Question: ## Update & Summary
I feel obligated to make this question clearer, now that there is a bounty attached.
('calc()''width: calc(25% - 5px)')
I'm working on a CSS framework for a few projects that share design requirements; namely a fluid 12 column layout. Using floated '.column' elements with percentage widths of '(100% / 12) x col_size', this is reasonably easy. However, the issue comes with the addition of fixed margins () between columns.
My initial attempt used the fluid columns as described, with a '.panel' child nested in each. HTML/CSS snippet follows ():
'''
.column{
float: left;
display: inline-block;
}
.width-01{ width: 8.3333%; }
.width-02{ width: 16.6666%; }
.width-03{ width: 25%; }
/* etc */
.panel{
width: 100%;
padding: 5px;
box-sizing: border-box; /* so padding doesn't increase width */
}
'''
'''
<div class="column width-02">
<div class="panel">Width-02</div>
</div>
<div class="column width-03">
<div class="panel">Width-03</div>
</div>
<div class="column width-02">
<div class="panel">Width-02</div>
</div>
<div class="column width-05">
<div class="panel">Width-05</div>
</div>
'''
This snippet would produce a layout similar to that of the image below, however all '.panel' elements have '5px' padding on all sides. . Another approach would be to eliminate the '.panel' class altogether, and just go with columns:
'''
.column{
float: left;
display: inline-block;
padding-left: 10px;
box-sizing: border-box;
}
.column:first-child{ padding-left: 0px; }
.width-01{ width: 8.3333%; }
.width-02{ width: 16.6666%; }
.width-03{ width: 25%; }
/* etc */
'''
'''
<div class="column width-02">Width-02</div>
<div class="column width-03">Width-03</div>
<div class="column width-02">Width-02</div>
<div class="column width-05">Width-05</div>
'''
':first-child'
This may seem innocuous, even unnoticeable; however there are a few instances where having () width distribution between elements is either necessary, or would make things altogether easier.
And so, ) content area from the adjacent columns?**
---
## Original Question
Due to the simple lack of results in my searches and attempts, I've concluded this is impossible. If anywhere can yield an answer though, I'm certain it is here.
<URL>

So far, I've resorted to a grid that, using percentages, accomplishes this. The problem is, in order to achieve the margins, each column requires an additional child ('.panel') with:
'''
width: 100%;
box-sizing: border-box;
padding: 10px;
'''
This is, again , fine; the issue is with this approach is that the first and last column have outer "margins" ('10px') and the "margins" between each column are doubled ('2 x 10px')
Certainly, with the inclusion of the new CSS3 'calc()' value type, this could be solved much more easily. Something in the direction of:
'''
.width-12 > .panel{ width: 100%; }
.width-09 > .panel{
width: calc(75% - 10px);
margin: ...;
}
'''
I've got some Javascript fixes, I've hacked out some stuff that "works", but I'm on a quest. Hopefully the holiest of grails exists.
The only way I can see this working is reducing the '.panel' padding to '5px' and something like:
'''
.column:first-child > .panel {
padding-left: 0px;
}
.column:last-child > .panel {
padding-right: 0px;
}
/* not necessary? in any case, haven't tested */
.column:only-child > .panel {
padding-right: 0px;
padding-left: 0px;
}
'''
This solution is not acceptable, only because IE8 fails to recognize the ':last-child' (':only-child') pseudo selectors.
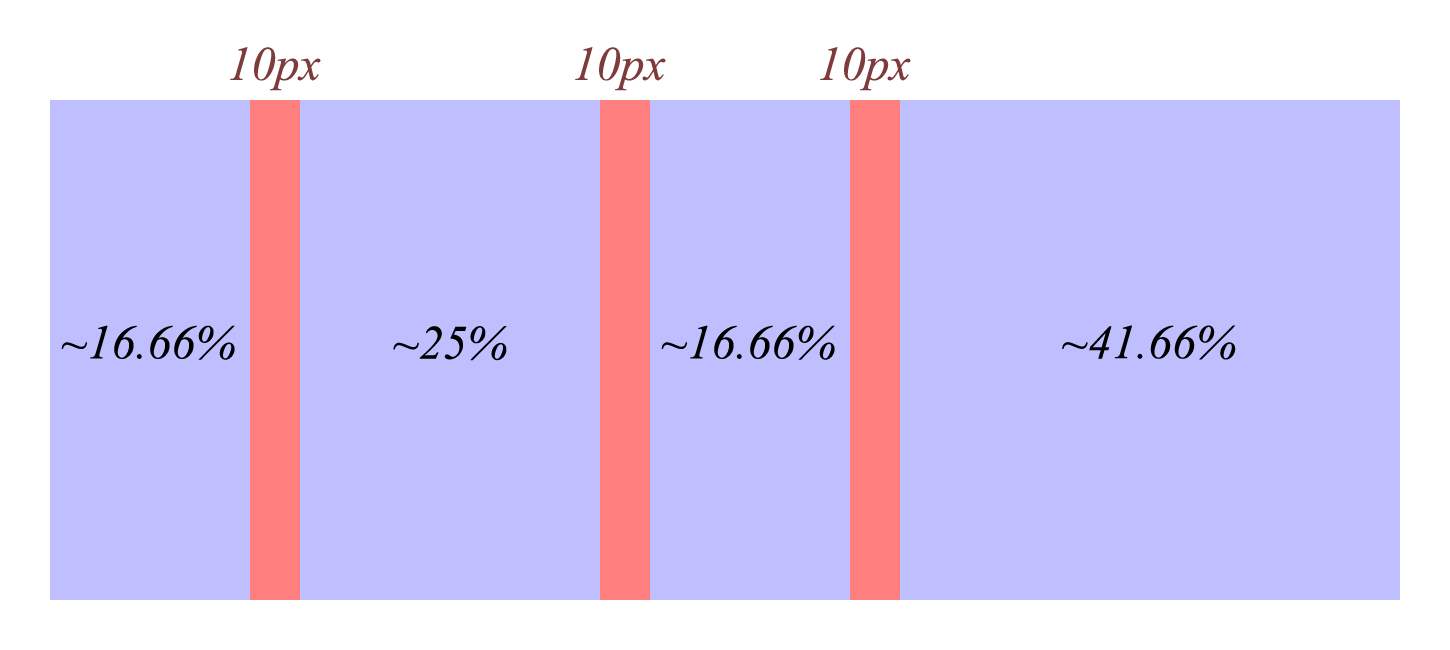
Answer: Please prepare the 2001: A Space Odyssey Music because I'm landing this boat.
The genius and trick to this method is in using inline-block elements and then using word-spacing to counterbalance using a negative right margin. A negative right margin on it's own will pull elements together, allowing you to have 100% width set and still fit things in between, but leave the elements overlapping. Setting negative margin on the parent just undoes the child margin in regards to the effect on interacting with total width (the magic "100% width" mark we're trying to hit"). Padding only serves to increase the size of the element its on and is useless with regards to counter-acting margin. It is often used with box-sizing in the jury rigged solutions to this problem, at the expense of losing the ability to use padding at all otherwise (and margin) and likely requiring more wrapper elements.
word-spacing provides the magical "third way" to add or remove horizontal distance between two elements, provided they are inline-block, since they will be counted as a single "word" in that case, and any whitespace between will collpapse down to the one single controllable "word-spacing" property. Aside from this trick I'm not aware of another way to get this 100% result.
I humbly present the ultimate answer to the fixed-gutters flex-columns problem. I hereby name my solution "the omega maneuver". It comes with the ability to handle arbitrary mixed width columns (adding up to 100% total width exactly or slightly less for rounding), any gutter size, any predefined amount of columns in width, handles arbitrary amounts of rows with auto-wrapping, and uses inline-block elements so therefore provides the vertical-alignment options that come with inline-block, AND it doesn't require any extra markup and only requires a single class declaration on the container (not counting defining column widths). I think the code speaks for itself. Here's the code implementation for 2-6 columns using 10px gutters and bonus helper classes for percentages.
EDIT: interesting conundrum. I've managed to get two slightly different versions; one for mozilla and ie8+, the other for webkit. It seems the word-spacing trick doesn't work in webkit, and I don't know why the other version works in webkit but not ie8+/mozilla. Combining both gets you coverage over everything and I'm willing to bet there's a way to unify this tactic or something very similar to work around the issue.
EDIT2: Mostly got it! Magical 'text-align: justify' gets WebKit almost there with the word-spacing one. The spacing just seems a tiny bit off, like a matter of pixels on the right and maybe one extra in the gutters. But it's usable and it seems more reliable about keeping the columns than anything I've used before. It never chops down to fewer columns, it'll compress until the browser gets a horizontal scrollbar.
Edit3: Got it a little close to perfect. Setting the font-size to 0 normalizes most of the remaining issues with spacing that's off. Just gotta fix IE9 now which collapses it if it font is size 0.
EDIT4: Got the answer to IE from some other fluid width posts: '-ms-text-justify: distribute-all-lines'. Tested in IE8-10.
'''
/* The Omega Maneuver */
[class*=cols] { text-align: justify; padding-left: 10px; font-size: 0;
-ms-text-justify: distribute-all-lines; }
[class*=cols]>* { display: inline-block; text-align: left; font-size: 13px;
word-spacing: normal; vertical-align: top;
-webkit-box-sizing: border-box;
-moz-box-sizing: border-box;
box-sizing: border-box; }
.cols2 { word-spacing: 20px; padding-right: 20px; }
.cols3 { word-spacing: 30px; padding-right: 30px; }
.cols4 { word-spacing: 40px; padding-right: 40px; }
.cols5 { word-spacing: 50px; padding-right: 50px; }
.cols6 { word-spacing: 60px; padding-right: 60px; }
.cols2 > * { margin-right: -10px; }
.cols3 > * { margin-right: -20px; }
.cols4 > * { margin-right: -30px; }
.cols5 > * { margin-right: -40px; }
.cols6 > * { margin-right: -50px; }
'''
Some helpers:
'''
. 1/8 , . 1/8 s >* { width: 12.50%; }
. 1/6 , . 1/6 s >* { width: 16.66%; }
. 1/5 , . 1/5 s >* { width: 20.00%; }
. 1/4, . 1/4s >* { width: 25.00%; }
. 1/3 , . 1/3 s >* { width: 33.00%; }
. 3/8 , . 3/8 s >* { width: 37.50%; }
. 2/5 , . 2/5 s >* { width: 40.00%; }
. 1/2, . 1/2s >* { width: 50.00%; }
. 3/5 , . 3/5 s >* { width: 60.00%; }
. 5/8 , . 5/8 s >* { width: 62.50%; }
. 2/3 , . 2/3 s >* { width: 66.00%; }
. 3/4, . 3/4s >* { width: 75.00%; }
. 4/5 , . 4/5 s >* { width: 80.00%; }
. 5/6 , . 5/6 s >* { width: 83.33%; }
. 7/8 , . 7/8 s >* { width: 87.50%; }
.blarg-five-twelfs { width: 41.66%; }
'''
You can witness my magnum opus in action amongst a field of glory here: <URL>
'''
<div class="cols4">
<div class=" 1/6 ">This is my magnum opus</div>
<div class=" 1/4">I finally beat css</div>
<div class=" 1/6 "> ☺️ ♾️ ☢️</div>
<div class="blarg-five-twelfs">I BEAT IT FOREVER</div>
</div>
'''
The absolute minimal implementation, using as an example 4 equal width (25%) width cols and 10px gutters is like so:
'''
.fourEqualCols { word-spacing: 40px; padding: 0 40px 0 10px;
text-align: justify; font-size: 0;
-ms-text-justify: distribute-all-lines; }
.fourEqualCols>* { margin-right: -30px; width: 25%;
display: inline-block; word-spacing: normal;
text-align: left; font-size: 13px; }
<div class="fourEqualCols ">
<div>GLORIOUSLY CLEAN MARKUP</div>
<div>I hate extra markup and excessive class props</div>
<div>Naked code</div>
<div>get intimate</div>
</div>
'''
Soooo this code essentially replaces pretty much any existing grid framework right? If you can arbitrarily set gutters and then just make sets of columns that hit 100% width, that's strictly superior to most/all grid frameworks in fact isn't it? If you're not developing for IE7 anymore like a lot of us then that combined with box-sizing: border-box renders padding and border also a non-issue.
Edit: oh right you wanted to be flush with the sides of the container. No problem with this, I had to specifically add side gutters so we can just change some values by 10 and get rid of the padding and voila. <URL>
'''
[class^=cols] { text-align: justify; font-size: 0;
-ms-text-justify: distribute-all-lines; }
[class^=cols] >* { display: inline-block; text-align: left; font-size: 13px;
word-spacing: normal; vertical-align: top;
-webkit-box-sizing: border-box;
-moz-box-sizing: border-box;
box-sizing: border-box; }
.cols2 { word-spacing: 20px; padding-right: 10px; }
.cols3 { word-spacing: 30px; padding-right: 20px; }
.cols4 { word-spacing: 40px; padding-right: 30px; }
.cols5 { word-spacing: 50px; padding-right: 40px; }
.cols6 { word-spacing: 60px; padding-right: 50px; }
.cols2 >* { margin-right: 0 }
.cols2 >* { margin-right: -10px; }
.cols3 >* { margin-right: -20px; }
.cols4 >* { margin-right: -30px; }
.cols5 >* { margin-right: -40px; }
.cols6 >* { margin-right: -50px; }
'''
Same html
'''
<div class="cols4">
<div class=" 1/6 ">This is my magnum opus</div>
<div class=" 1/4">I finally beat css</div>
<div class=" 1/6 "> ☺️ ♾️ ☢️</div>
<div class="blarg-five-twelfs">I BEAT IT FOREVER</div>
</div>
'''